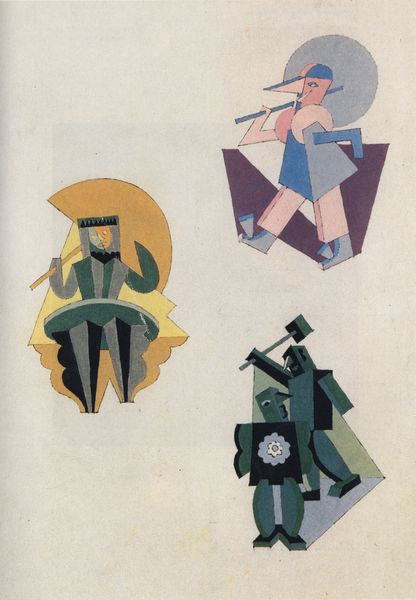
Titel: Tre marionette del teatro plastico
Künstler: Fortunato Depero
Standort: Rovereto
Institution: Museo Depero
Schlagwörter: blau, mann, schatten, vogel, weiß, dreieck, gelb, grün, kubismus, kubistisch, menschen, ocker, bewegung, braun, frau, grau, hut, kleid, kleider, orange, schwarz, skizze, zeichnung, regenschirm, schirm, malerei, rock, tanz, arme, hände, vögel, kostüm, drei, instrumente, musik, theater, tänzerin, rosa, arbeit, kreis, rund, hellblau, farbig, klar, papier, schnabel, ballerina, ballett, schuhe, studie, abstrakt, modern, formen, graphik, lila, violett, arbeiter, figuren, einfach, nasen, abstraktion, wei, dada, beruf, eckig, rechteck, clown, humor, entwurf, puppe, halbkreis, bauhaus, geometrisch, handwerk, handwerker, stäbe, rosette, axt, hammer, zimmermann, konstruktion, kostüme, männchen, entwürfe, geometrie, tänzer, konstruktivismus, zwanziger, marionette, maschinen, kinderbuch, oskar, bewegungen, trapez, dadaismus, berufe, pirouette, oskar schlemmer, triade, roboter, schlemmer, grundformen, kostume, beweglich, dre, ballettfiguren, robotter, spriditis, tiradisches ballett, triadisches ballett, zänzer